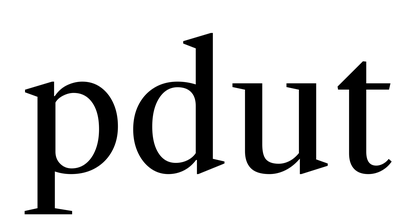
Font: LibreCaslonText_Regular